Field crop: maize
Growth stage: 2
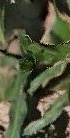
Species: maize